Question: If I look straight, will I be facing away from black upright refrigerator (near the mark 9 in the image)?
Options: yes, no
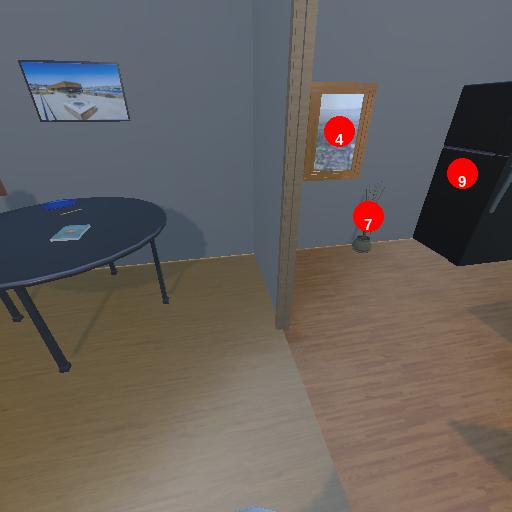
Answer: yes